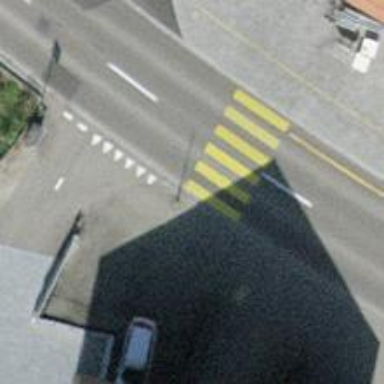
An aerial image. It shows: Uncontrolled and marked road crossing.